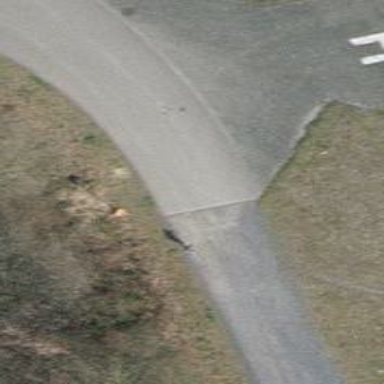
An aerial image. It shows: Pipeline marker.